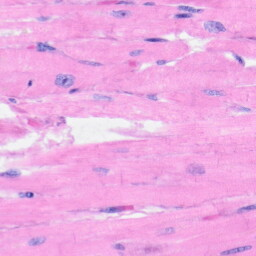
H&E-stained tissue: Heart